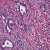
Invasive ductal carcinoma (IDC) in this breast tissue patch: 1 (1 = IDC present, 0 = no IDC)